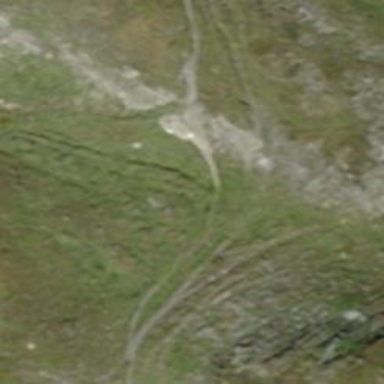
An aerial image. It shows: Grassy path with excellent trail visibility.